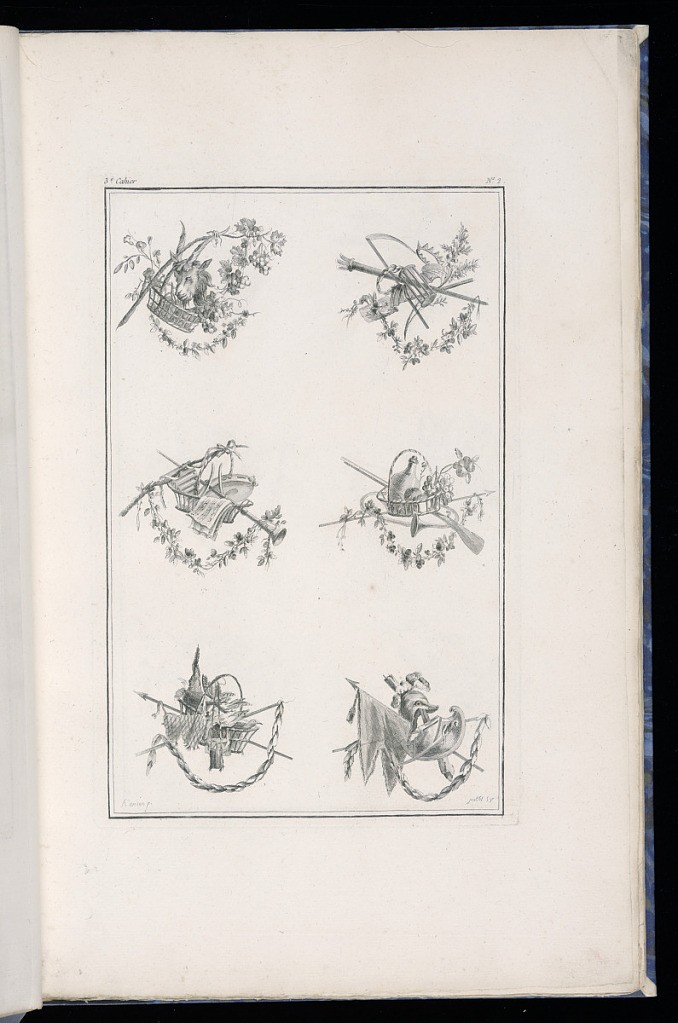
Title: Trophy Designs
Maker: Pierre Ranson, French, 1736–1786
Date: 1777–79
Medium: Etching on paper
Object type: Print
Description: Six designs for trophies incorporating leaves, flowers, head of a ram, scythe, bat wings, grapes, crown, pipes, tambourine, baskets, rifle, horn, arrows, birds, and arms and armor. The plate is signed and numbered.